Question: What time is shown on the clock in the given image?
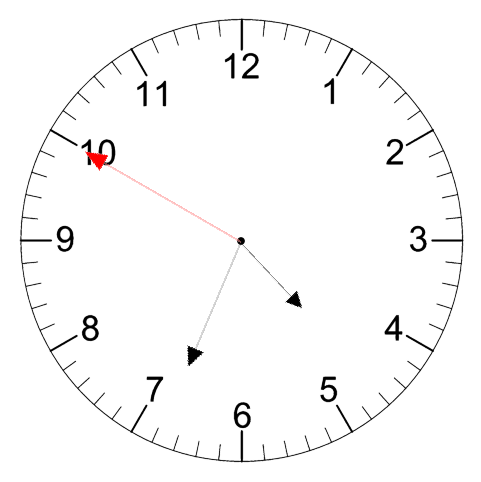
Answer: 04:33:50